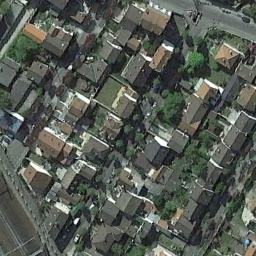
Label: residential